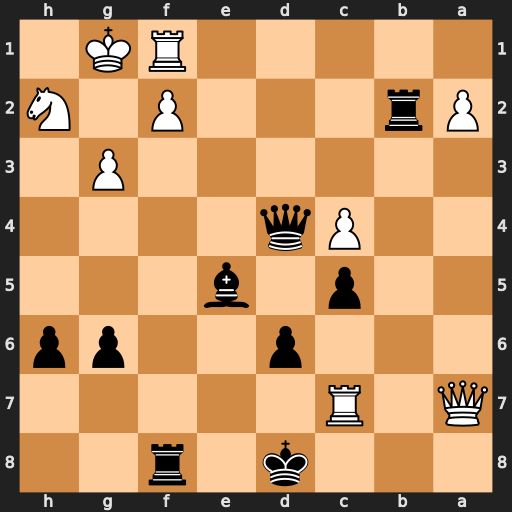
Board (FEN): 3k1r2/Q1R5/3p2pp/2p1b3/2Pq4/6P1/Pr3P1N/5RK1
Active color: b
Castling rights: -
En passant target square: -
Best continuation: Rfxf2 Rd7+ Ke8 Re7+ Kf8